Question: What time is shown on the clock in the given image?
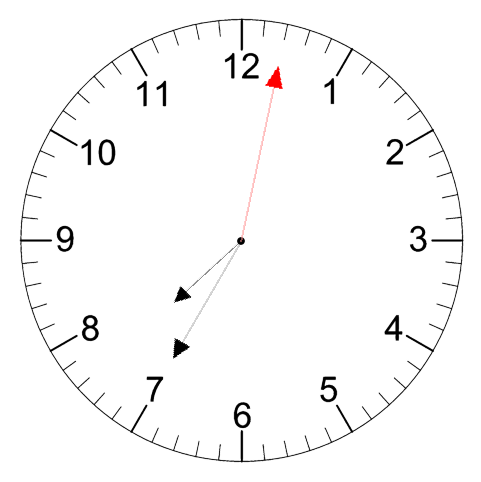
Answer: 07:35:02